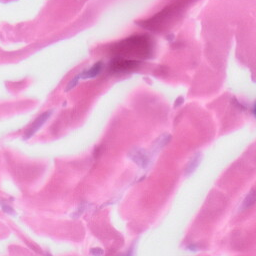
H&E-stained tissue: Skin